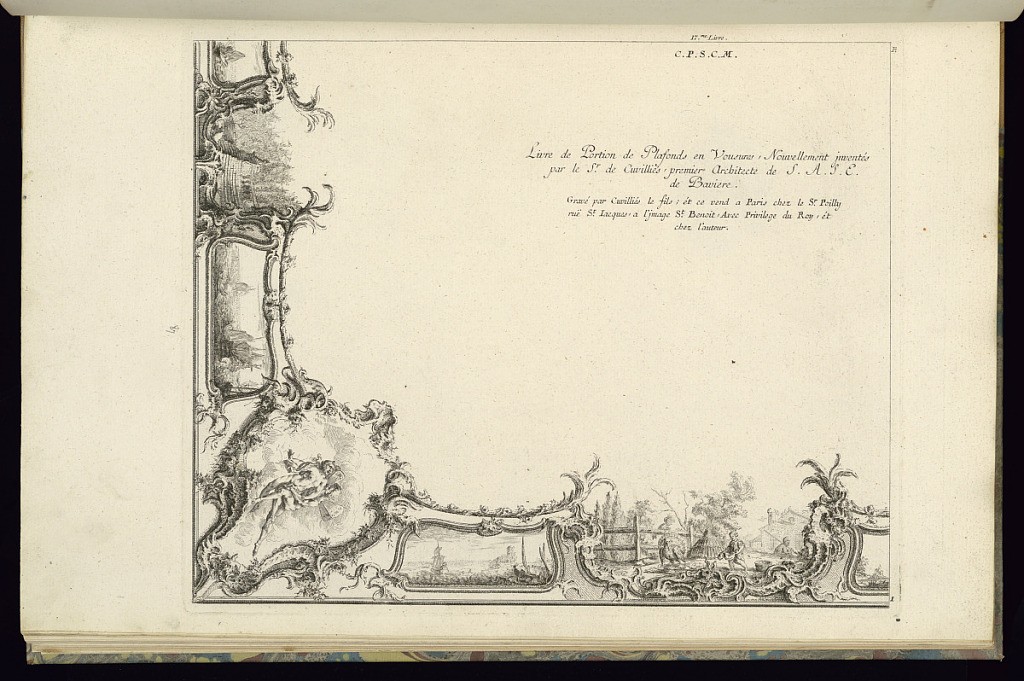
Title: Design for Ceiling Ornament
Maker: François de Cuvilliés the Elder, Belgian, 1695 - 1768
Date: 1745
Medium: Etching and engraving on off-white laid paper
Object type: Print
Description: View of a quarter of a vaulted ceiling. Within panels along edges, various seascapes with ships. At the corner, a winged male figure seizing a woman. At lower right, within the open space between framed panels, a farm scene with figures, a turkey, and a rooster. Domestic architecture in background at right. At left, within the open space between framed panels, a set of steps with terrace.